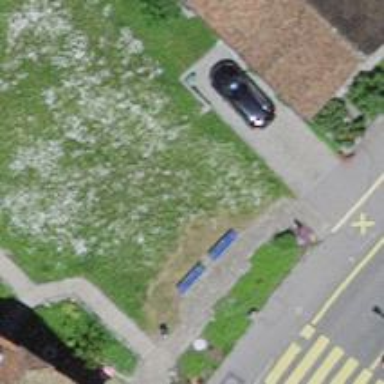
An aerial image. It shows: Blue bench.